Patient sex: M
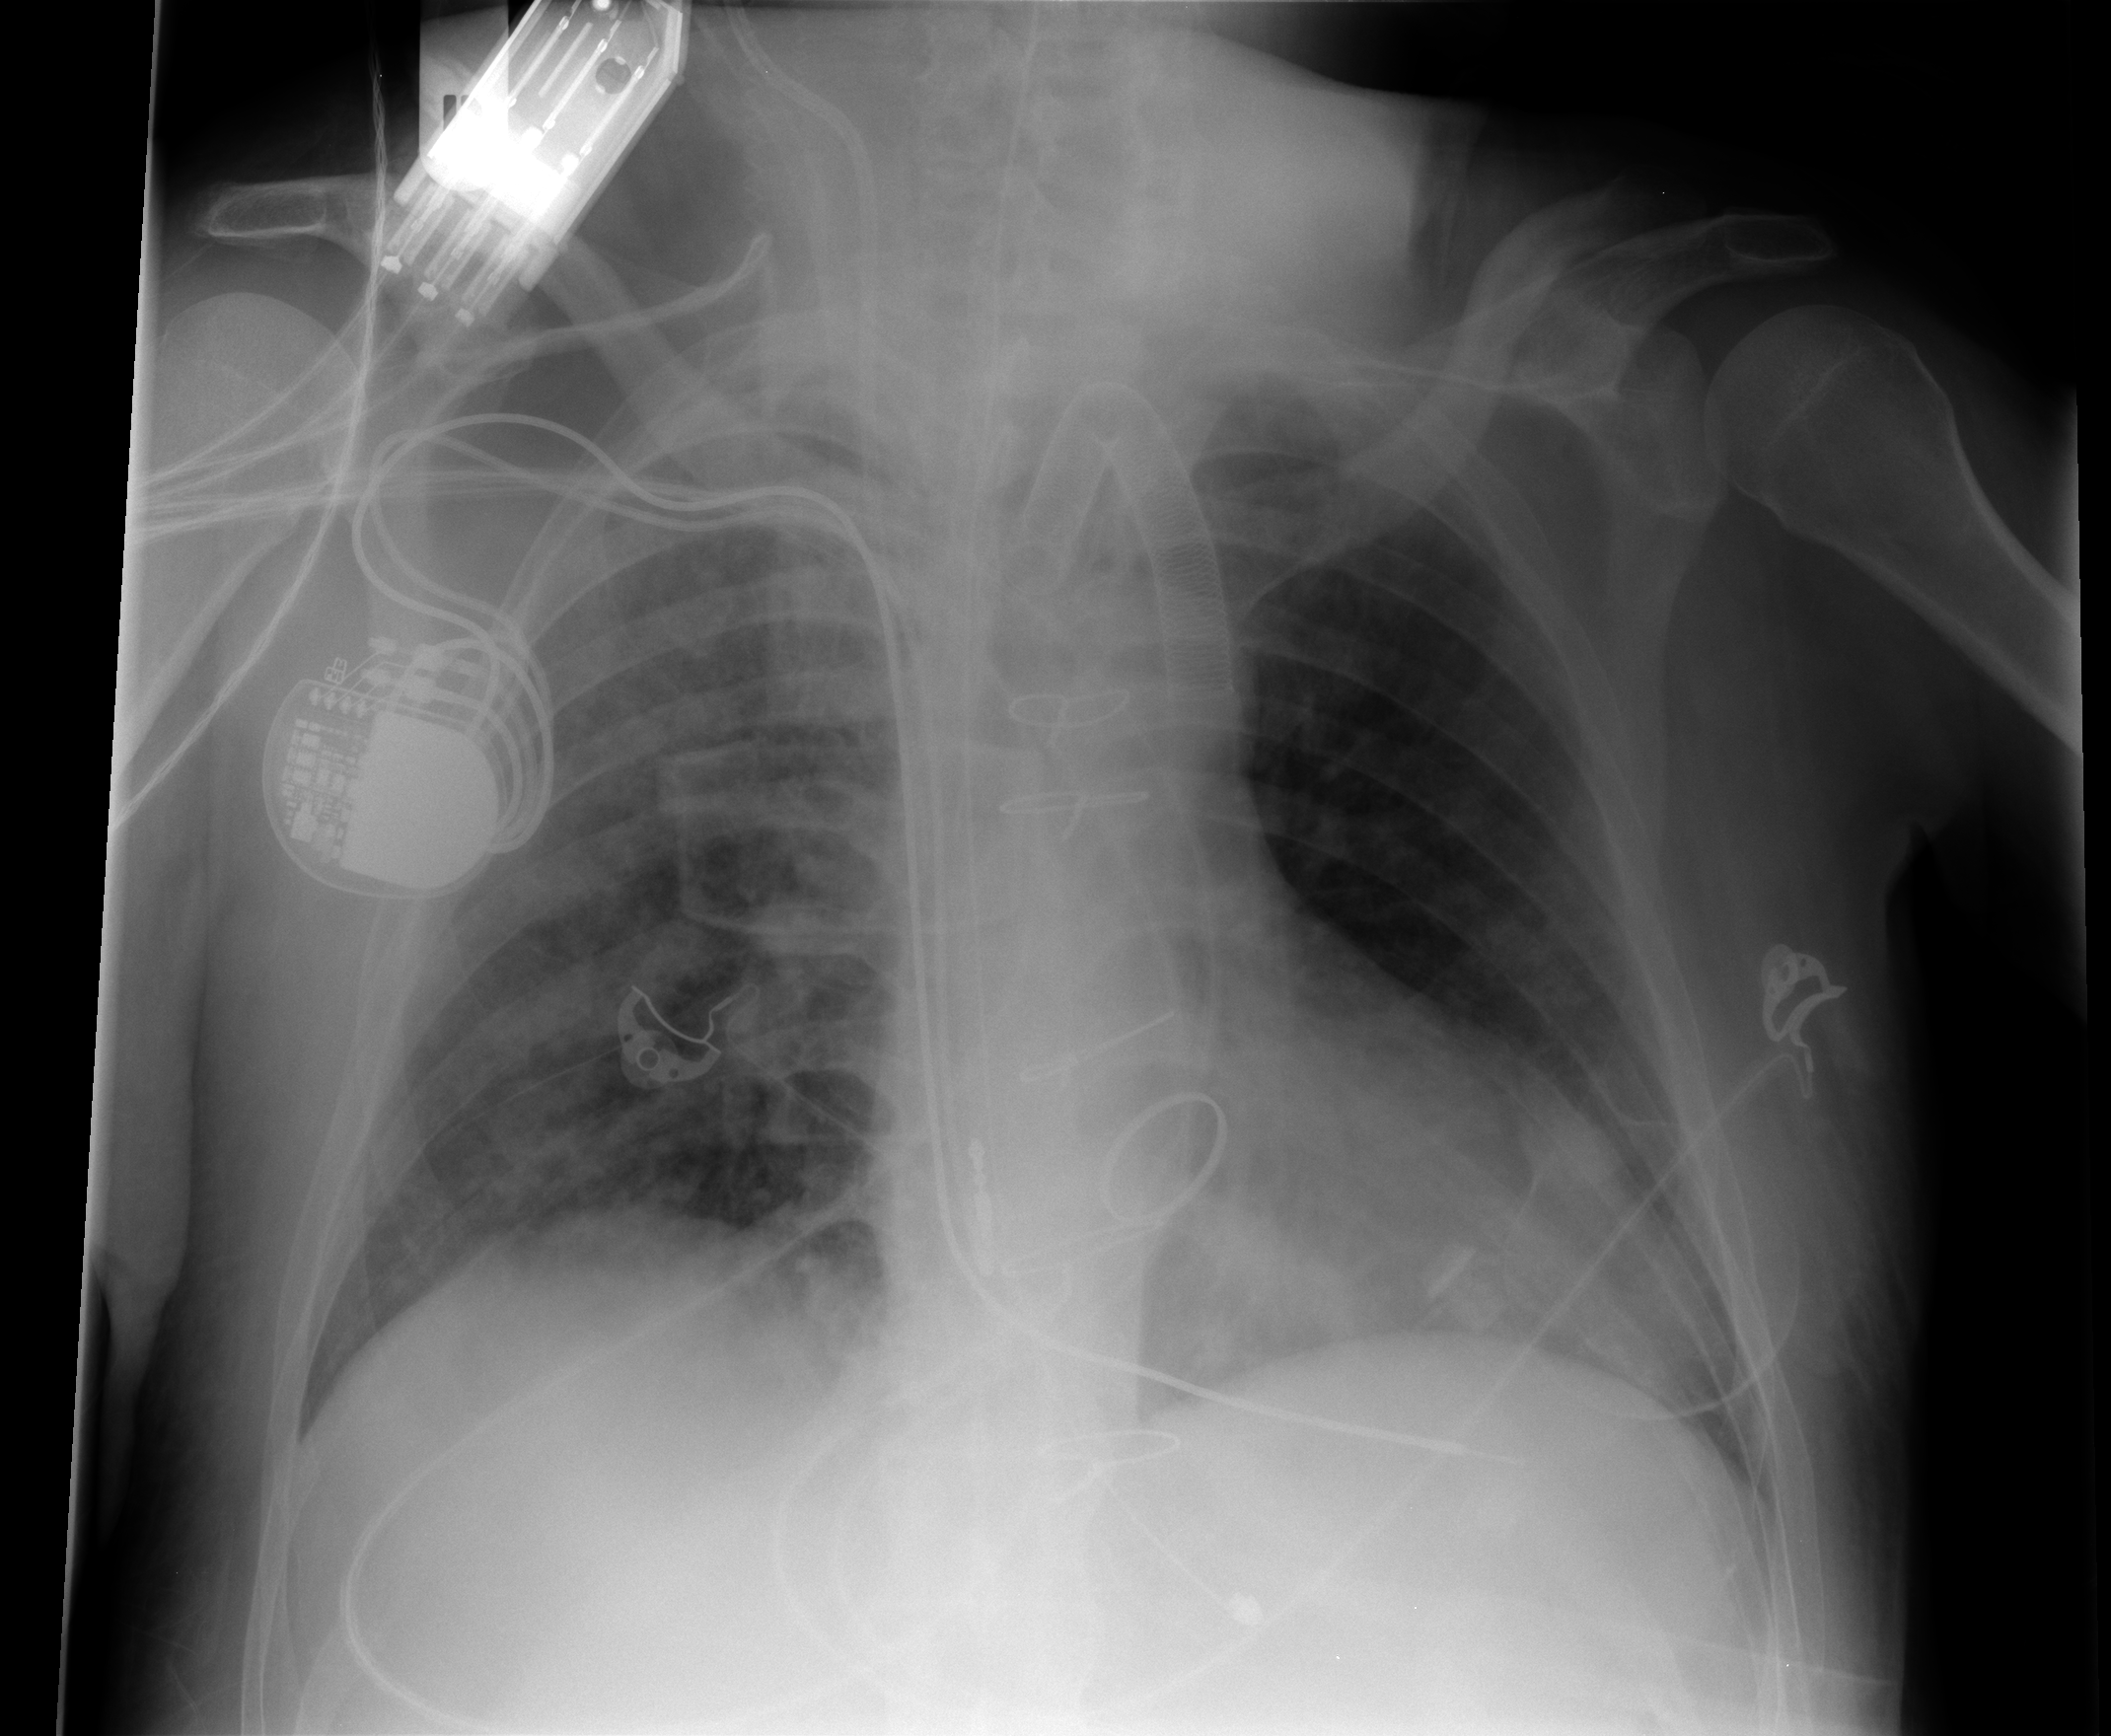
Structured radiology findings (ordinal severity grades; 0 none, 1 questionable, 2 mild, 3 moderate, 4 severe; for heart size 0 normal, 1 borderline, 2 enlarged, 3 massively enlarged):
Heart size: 2
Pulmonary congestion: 2
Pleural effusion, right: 0
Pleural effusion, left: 0
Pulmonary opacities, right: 3
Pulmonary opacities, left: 2
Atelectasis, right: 2
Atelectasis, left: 2